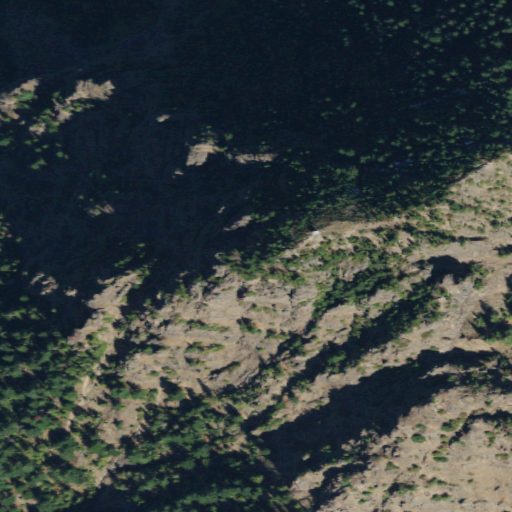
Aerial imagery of cliff(s) in Washington named South Point containing evergreen forest, shrub, barren land, and grassland